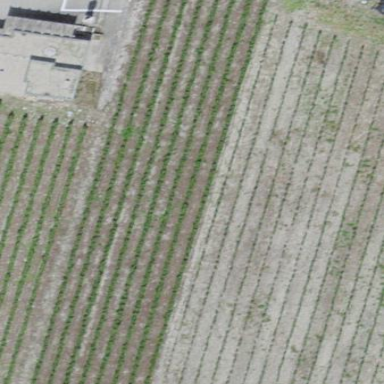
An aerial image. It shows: Vineyard growing grapes.